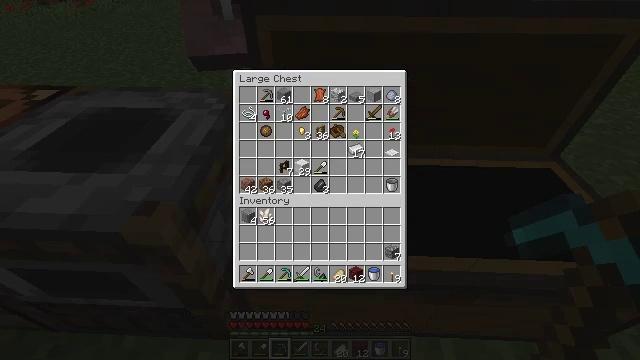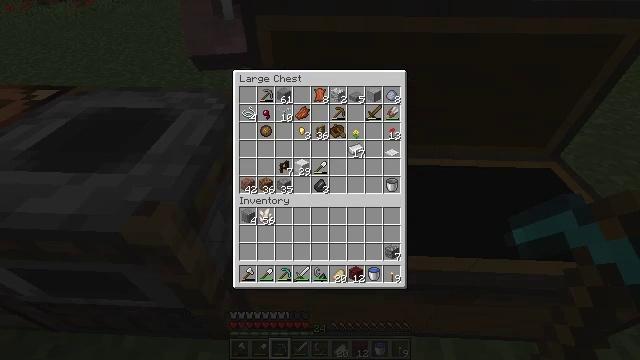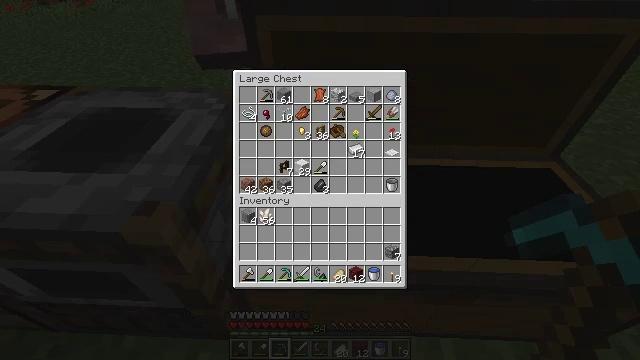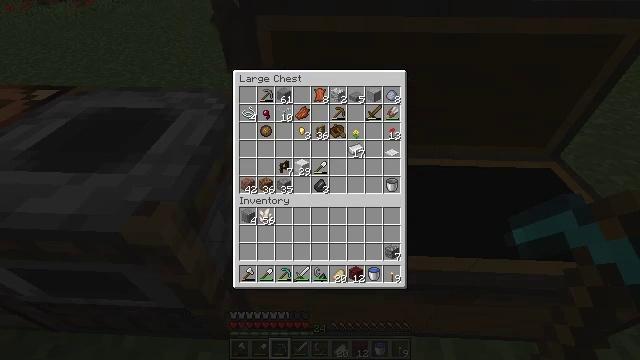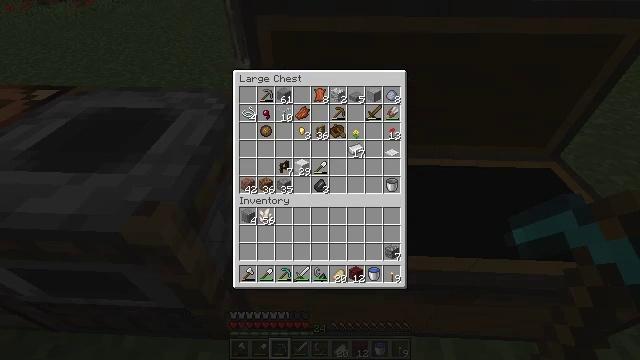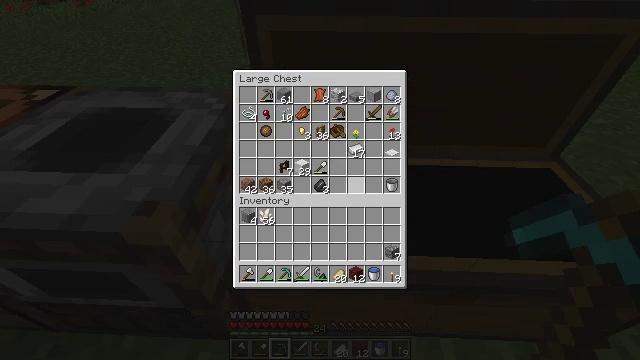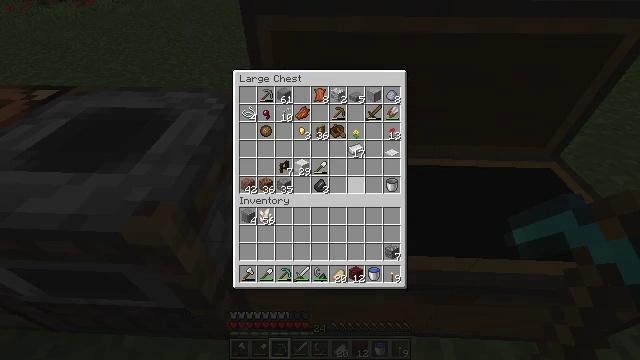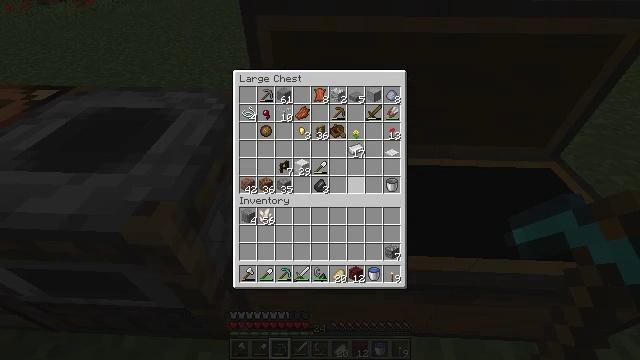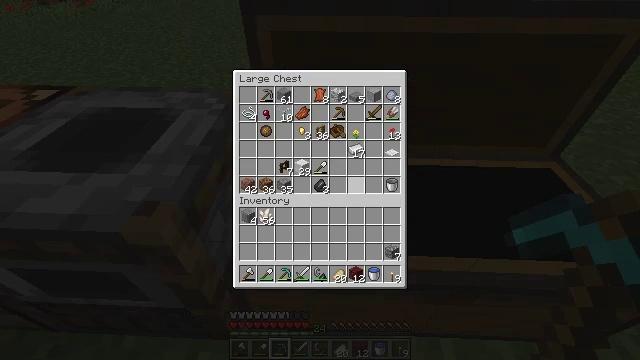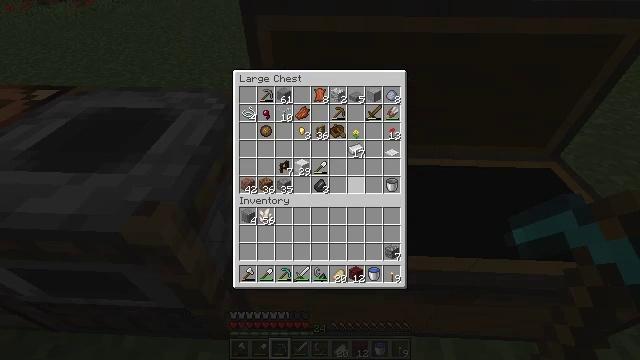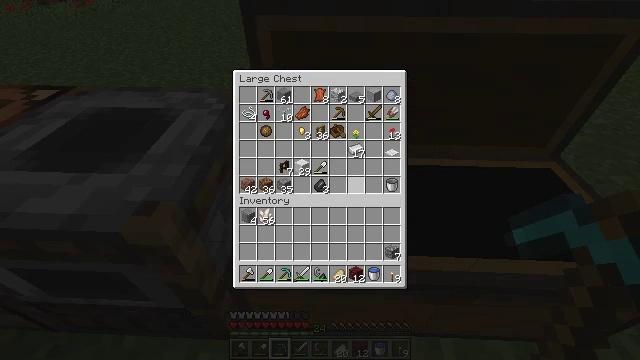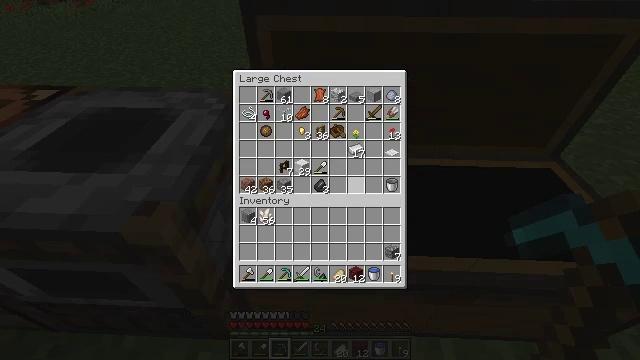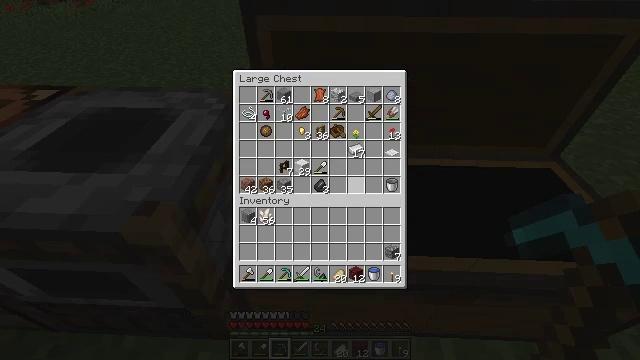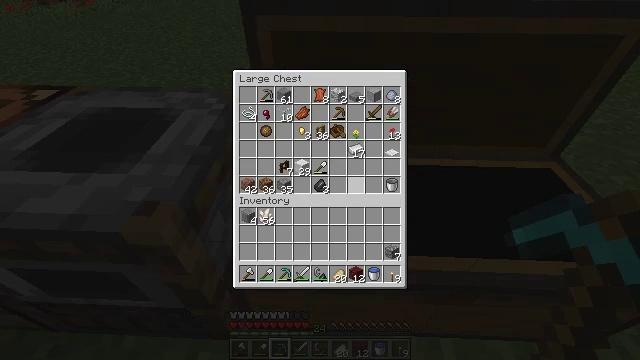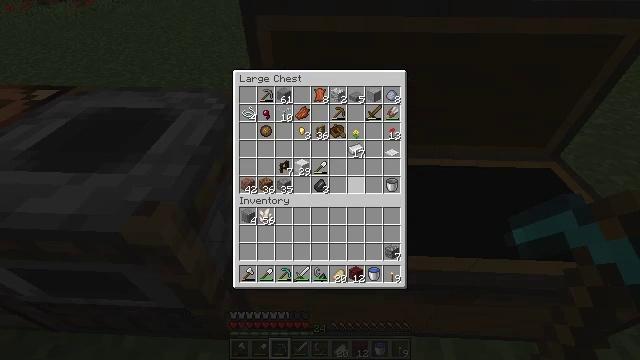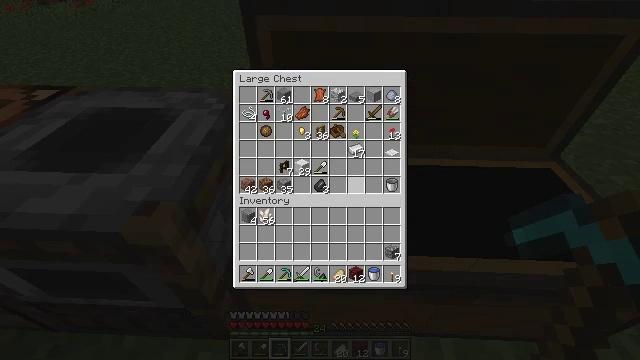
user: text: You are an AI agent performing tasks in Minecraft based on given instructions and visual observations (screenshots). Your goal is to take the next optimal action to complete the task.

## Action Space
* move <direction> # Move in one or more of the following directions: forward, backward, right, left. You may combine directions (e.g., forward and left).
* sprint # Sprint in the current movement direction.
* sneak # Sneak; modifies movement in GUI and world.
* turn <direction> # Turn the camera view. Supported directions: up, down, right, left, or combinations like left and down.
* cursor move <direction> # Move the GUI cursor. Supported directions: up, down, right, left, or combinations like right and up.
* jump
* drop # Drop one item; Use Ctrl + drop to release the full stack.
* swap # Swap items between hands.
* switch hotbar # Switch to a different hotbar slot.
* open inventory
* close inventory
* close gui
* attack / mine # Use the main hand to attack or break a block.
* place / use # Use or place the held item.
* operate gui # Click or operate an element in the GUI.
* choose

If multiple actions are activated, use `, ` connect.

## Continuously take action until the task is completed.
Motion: motion action
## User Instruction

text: Craft stone stairs.
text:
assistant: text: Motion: no_op
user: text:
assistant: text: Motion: no_op
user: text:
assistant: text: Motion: no_op
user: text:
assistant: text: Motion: no_op
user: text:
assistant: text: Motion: no_op
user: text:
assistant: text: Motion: no_op
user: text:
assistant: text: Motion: no_op
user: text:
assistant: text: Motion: no_op
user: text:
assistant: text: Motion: no_op
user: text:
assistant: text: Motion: no_op
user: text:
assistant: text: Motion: no_op
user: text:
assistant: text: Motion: no_op
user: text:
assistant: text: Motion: no_op
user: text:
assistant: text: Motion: no_op
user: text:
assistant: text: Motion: no_op
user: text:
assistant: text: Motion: no_op
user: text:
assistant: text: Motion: no_op
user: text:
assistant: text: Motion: no_op
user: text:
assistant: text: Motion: no_op
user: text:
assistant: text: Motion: no_op
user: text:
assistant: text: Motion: no_op
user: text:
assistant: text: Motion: turn up
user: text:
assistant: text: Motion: sneak
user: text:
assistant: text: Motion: sneak
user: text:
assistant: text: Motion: sneak
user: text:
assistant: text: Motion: sneak
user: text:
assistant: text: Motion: sneak
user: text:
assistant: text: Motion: sneak
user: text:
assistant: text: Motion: sneak, attack / mine
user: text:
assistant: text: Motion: sneak, attack / mine